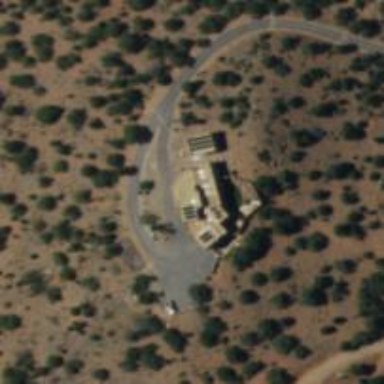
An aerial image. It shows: Generator is pictured.